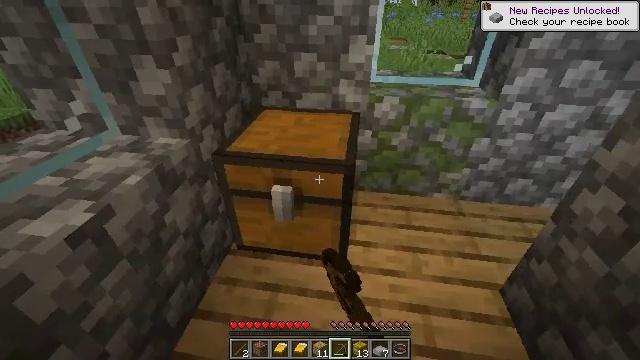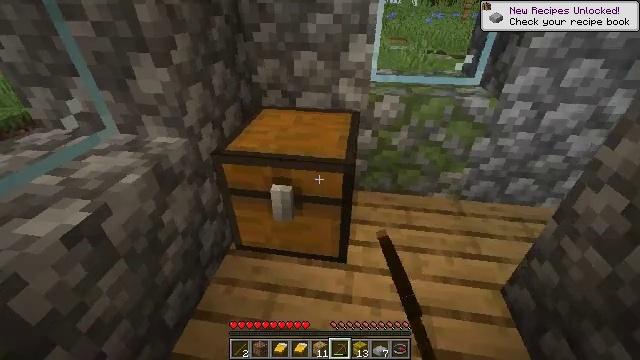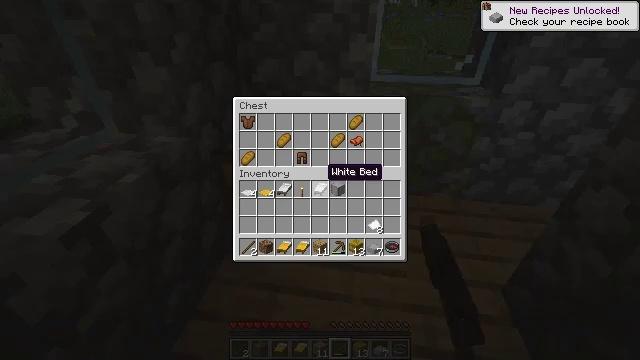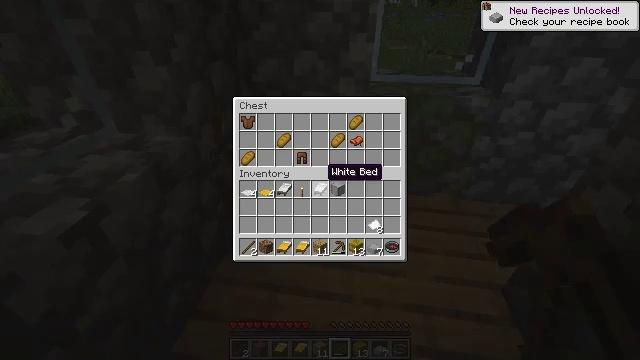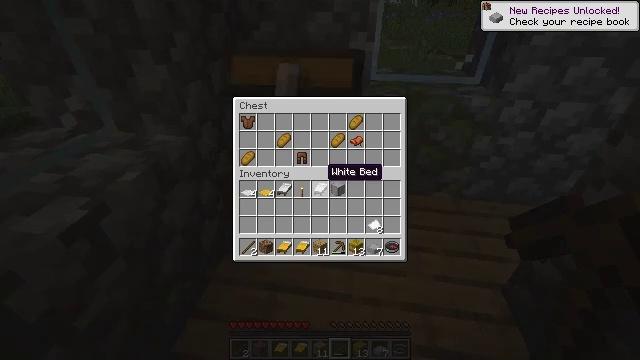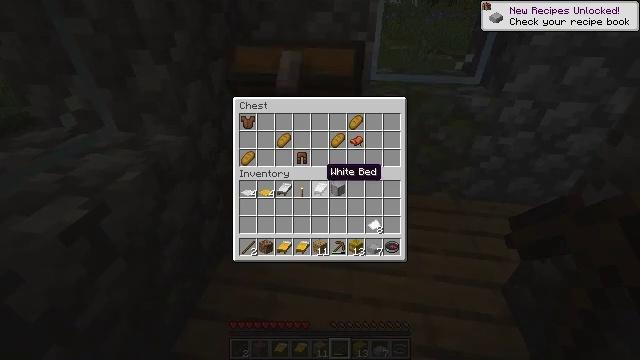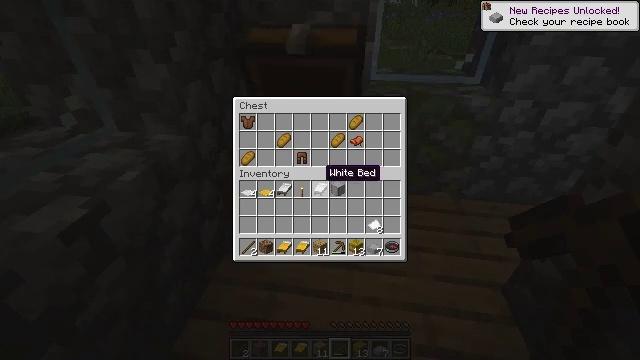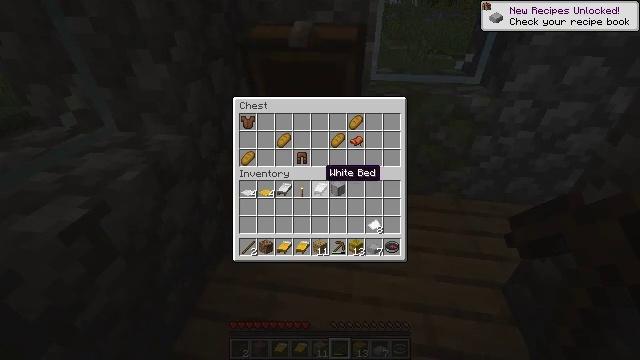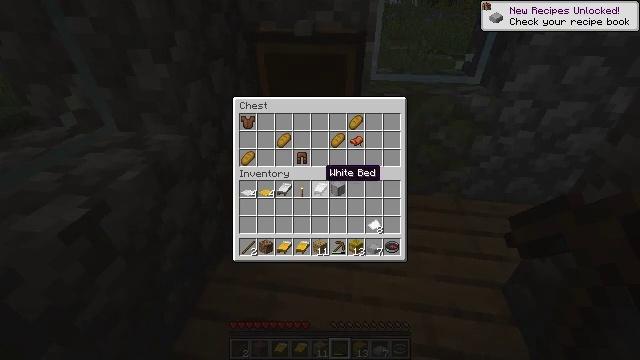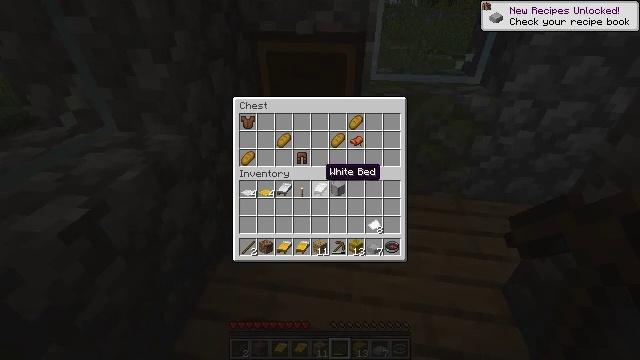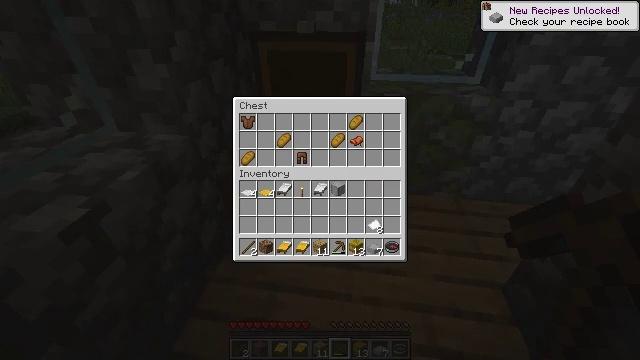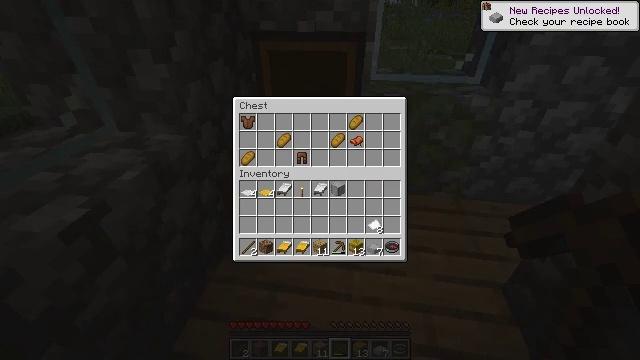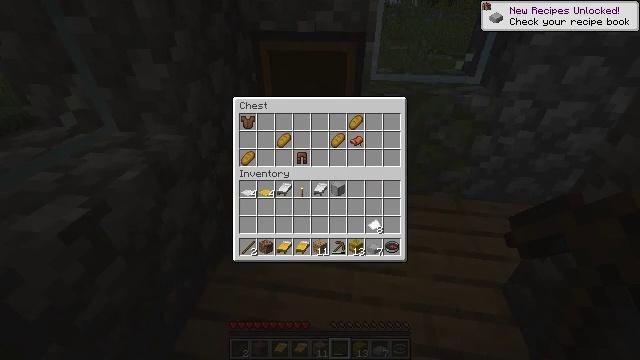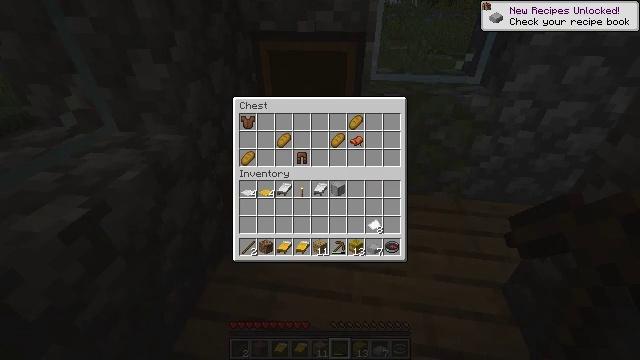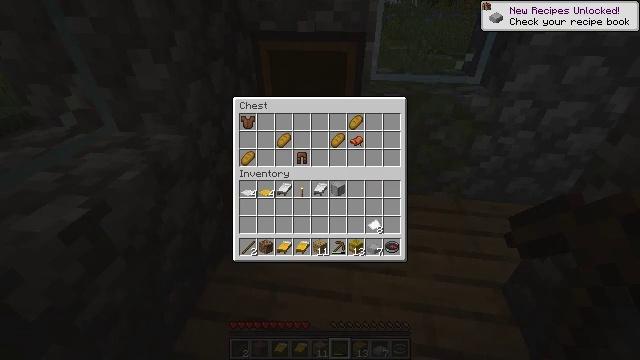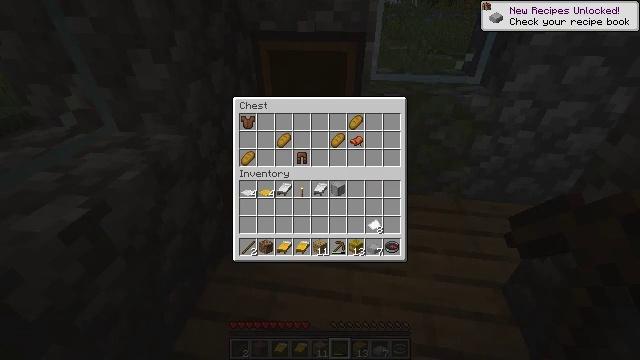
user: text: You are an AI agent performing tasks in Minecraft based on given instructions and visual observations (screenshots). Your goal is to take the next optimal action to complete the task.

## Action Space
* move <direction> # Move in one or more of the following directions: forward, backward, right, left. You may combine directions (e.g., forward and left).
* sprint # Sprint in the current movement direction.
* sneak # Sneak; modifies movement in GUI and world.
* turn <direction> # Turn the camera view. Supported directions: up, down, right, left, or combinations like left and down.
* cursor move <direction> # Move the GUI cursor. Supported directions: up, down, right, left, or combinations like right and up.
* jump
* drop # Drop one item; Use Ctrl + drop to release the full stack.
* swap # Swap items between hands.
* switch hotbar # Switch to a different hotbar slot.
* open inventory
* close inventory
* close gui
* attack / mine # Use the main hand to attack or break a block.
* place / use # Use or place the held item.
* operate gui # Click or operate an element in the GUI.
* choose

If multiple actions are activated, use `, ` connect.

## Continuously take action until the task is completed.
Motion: motion action
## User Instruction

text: Break the white bed to relocate it.
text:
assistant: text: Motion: no_op
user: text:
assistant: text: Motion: open gui
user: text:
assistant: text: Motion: no_op
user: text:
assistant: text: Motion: no_op
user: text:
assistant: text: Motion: no_op
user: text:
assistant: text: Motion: no_op
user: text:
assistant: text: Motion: no_op
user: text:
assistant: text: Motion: no_op
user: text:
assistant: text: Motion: no_op
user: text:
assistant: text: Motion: cursor move left and up
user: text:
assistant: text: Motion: no_op
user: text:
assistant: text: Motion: no_op
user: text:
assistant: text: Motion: no_op
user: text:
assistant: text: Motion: no_op
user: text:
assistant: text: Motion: no_op
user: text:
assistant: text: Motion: cursor move right and up
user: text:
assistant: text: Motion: cursor move down
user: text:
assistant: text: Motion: cursor move right and down
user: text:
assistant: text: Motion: no_op
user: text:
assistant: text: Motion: cursor move down
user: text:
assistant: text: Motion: cursor move down
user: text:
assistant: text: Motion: cursor move up
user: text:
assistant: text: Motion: cursor move up
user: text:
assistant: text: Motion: cursor move up
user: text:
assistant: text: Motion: no_op
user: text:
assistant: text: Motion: no_op
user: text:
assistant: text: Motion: cursor move right and up
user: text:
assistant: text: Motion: cursor move right and up
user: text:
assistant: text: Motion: no_op
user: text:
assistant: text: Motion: cursor move left and down